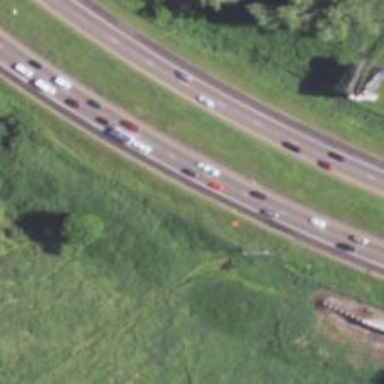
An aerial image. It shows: Motorway.